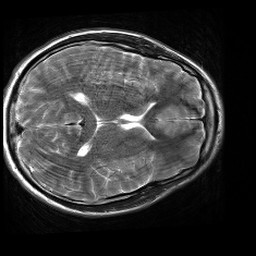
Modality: T2w
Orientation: axial
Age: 22
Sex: male
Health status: healthy
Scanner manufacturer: siemens
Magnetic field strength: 3 T
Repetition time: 4.01 s
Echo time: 0.116 s